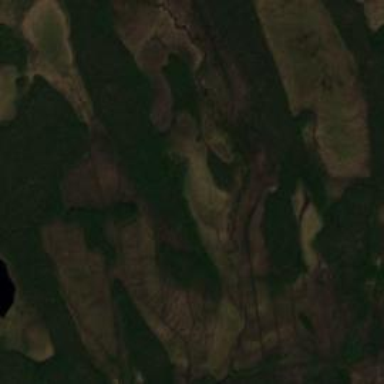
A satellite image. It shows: Bog wetland area.